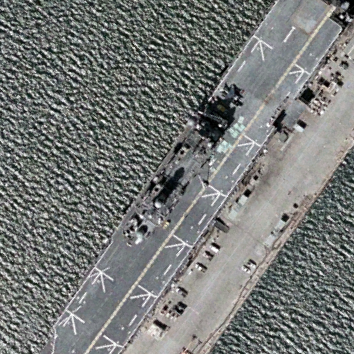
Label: assault